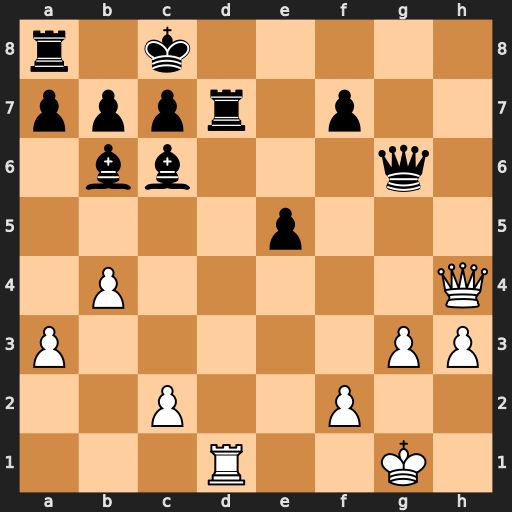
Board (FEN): r1k5/pppr1p2/1bb3q1/4p3/1P5Q/P5PP/2P2P2/3R2K1
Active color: w
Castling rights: -
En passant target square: -
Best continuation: Qh8+ Qg8 Qxg8+ Rd8 Rxd8#